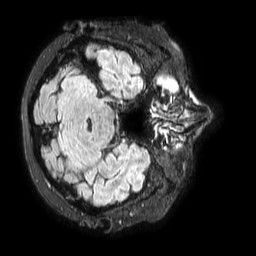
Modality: FLAIR
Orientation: axial
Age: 71
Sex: female
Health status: ill
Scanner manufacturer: philips
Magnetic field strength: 3 T
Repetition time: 4.8 s
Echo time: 0.34 s